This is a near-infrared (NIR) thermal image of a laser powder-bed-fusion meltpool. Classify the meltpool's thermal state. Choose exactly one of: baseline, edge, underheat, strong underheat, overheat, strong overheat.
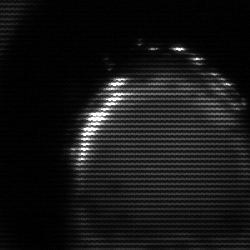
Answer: edge